Question: Is it possible in django to have a ChoiceField on a formset level rather than an inline form? So for example if I have a formset for phones and each inline form represents a single 'Phone' model, how can I have a ChoiceField that spans all the inline forms? Something like this where I'm choosing a primary phone:

My models:
'''
class Profile(models.Model):
verified = models.BooleanField(default=False)
primary_phone = models.OneToOneField('Phone', related_name='is_primary', null=True, blank=True)
class Phone(models.Model):
profile = models.ForeignKey(Profile, editable=False)
type = models.CharField(choices=PHONE_TYPES, max_length=16)
number = models.CharField(max_length=32)
@property
def is_primary(self):
return profile.primary_phone == self
'''
I can always remove 'primary_phone' and use a BooleanField in 'Phone' to indicate if it's primary or not, but I'm not sure if this going to help my problem.
I'm also looking for a less-hacky more-django-like approach if possible.
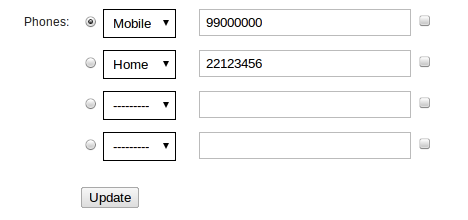
Answer: There is no way to have django create this for you automatically. In your ModelForm (that's used in the inline) I'd add a boolean field called is_primary. This field will then show up on each inlined Phone instance (as a checkbox).
On the front end sort it out with javascript so that a user can only select one default at a time. On the back end use some custom validation to double check that only one is_default was submitted, and then update the primary_phone as necessary with form logic.